Chest X-ray:
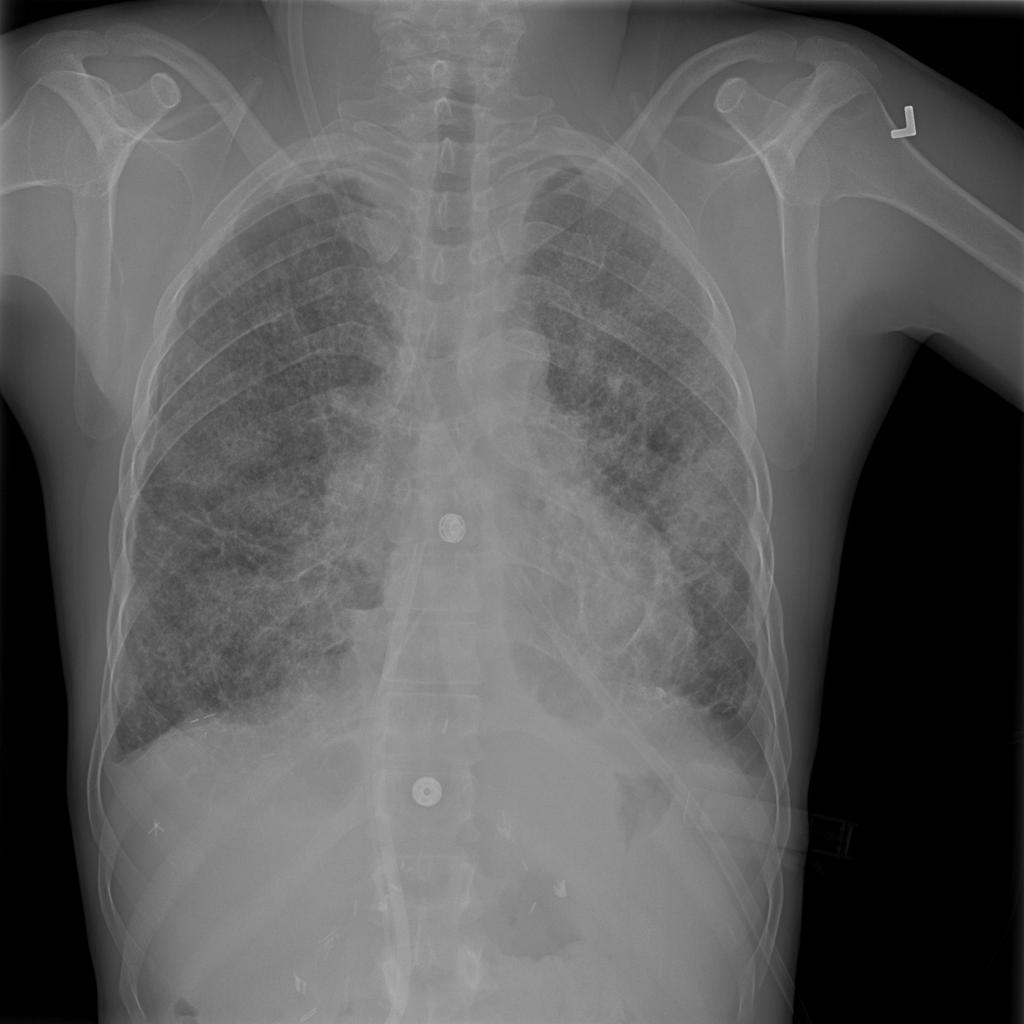
Findings: Effusion, Consolidation, Fibrosis, Pleural Thickening
No abnormal finding: no